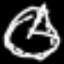
Label: clock